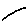
Label: line